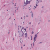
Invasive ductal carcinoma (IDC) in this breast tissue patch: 1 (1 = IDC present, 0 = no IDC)